Field crop: maize
Growth stage: 2
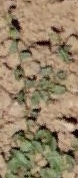
Species: convolvulus